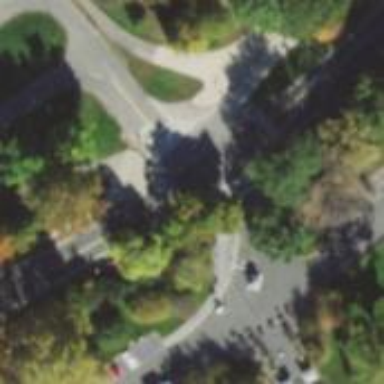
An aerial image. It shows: Marked crossing on cycleway.